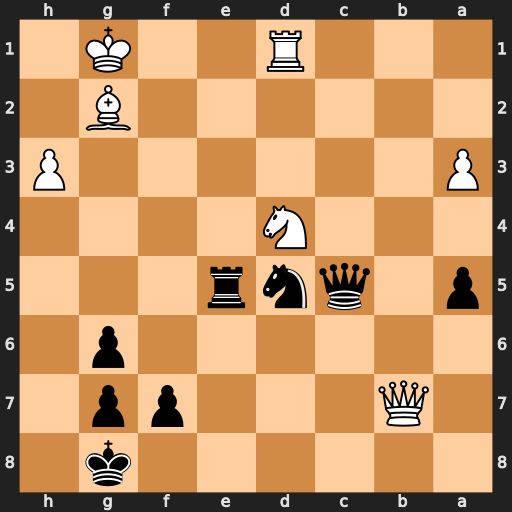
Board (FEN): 6k1/1Q3pp1/6p1/p1qnr3/3N4/P6P/6B1/3R2K1
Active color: b
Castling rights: -
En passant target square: -
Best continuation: Nc3 Qb8+ Kh7